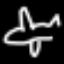
Label: airplane